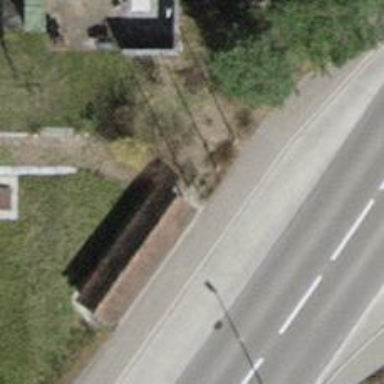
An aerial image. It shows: Flagpole which is man-made.